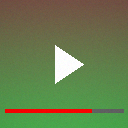
Screen state: on